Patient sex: F
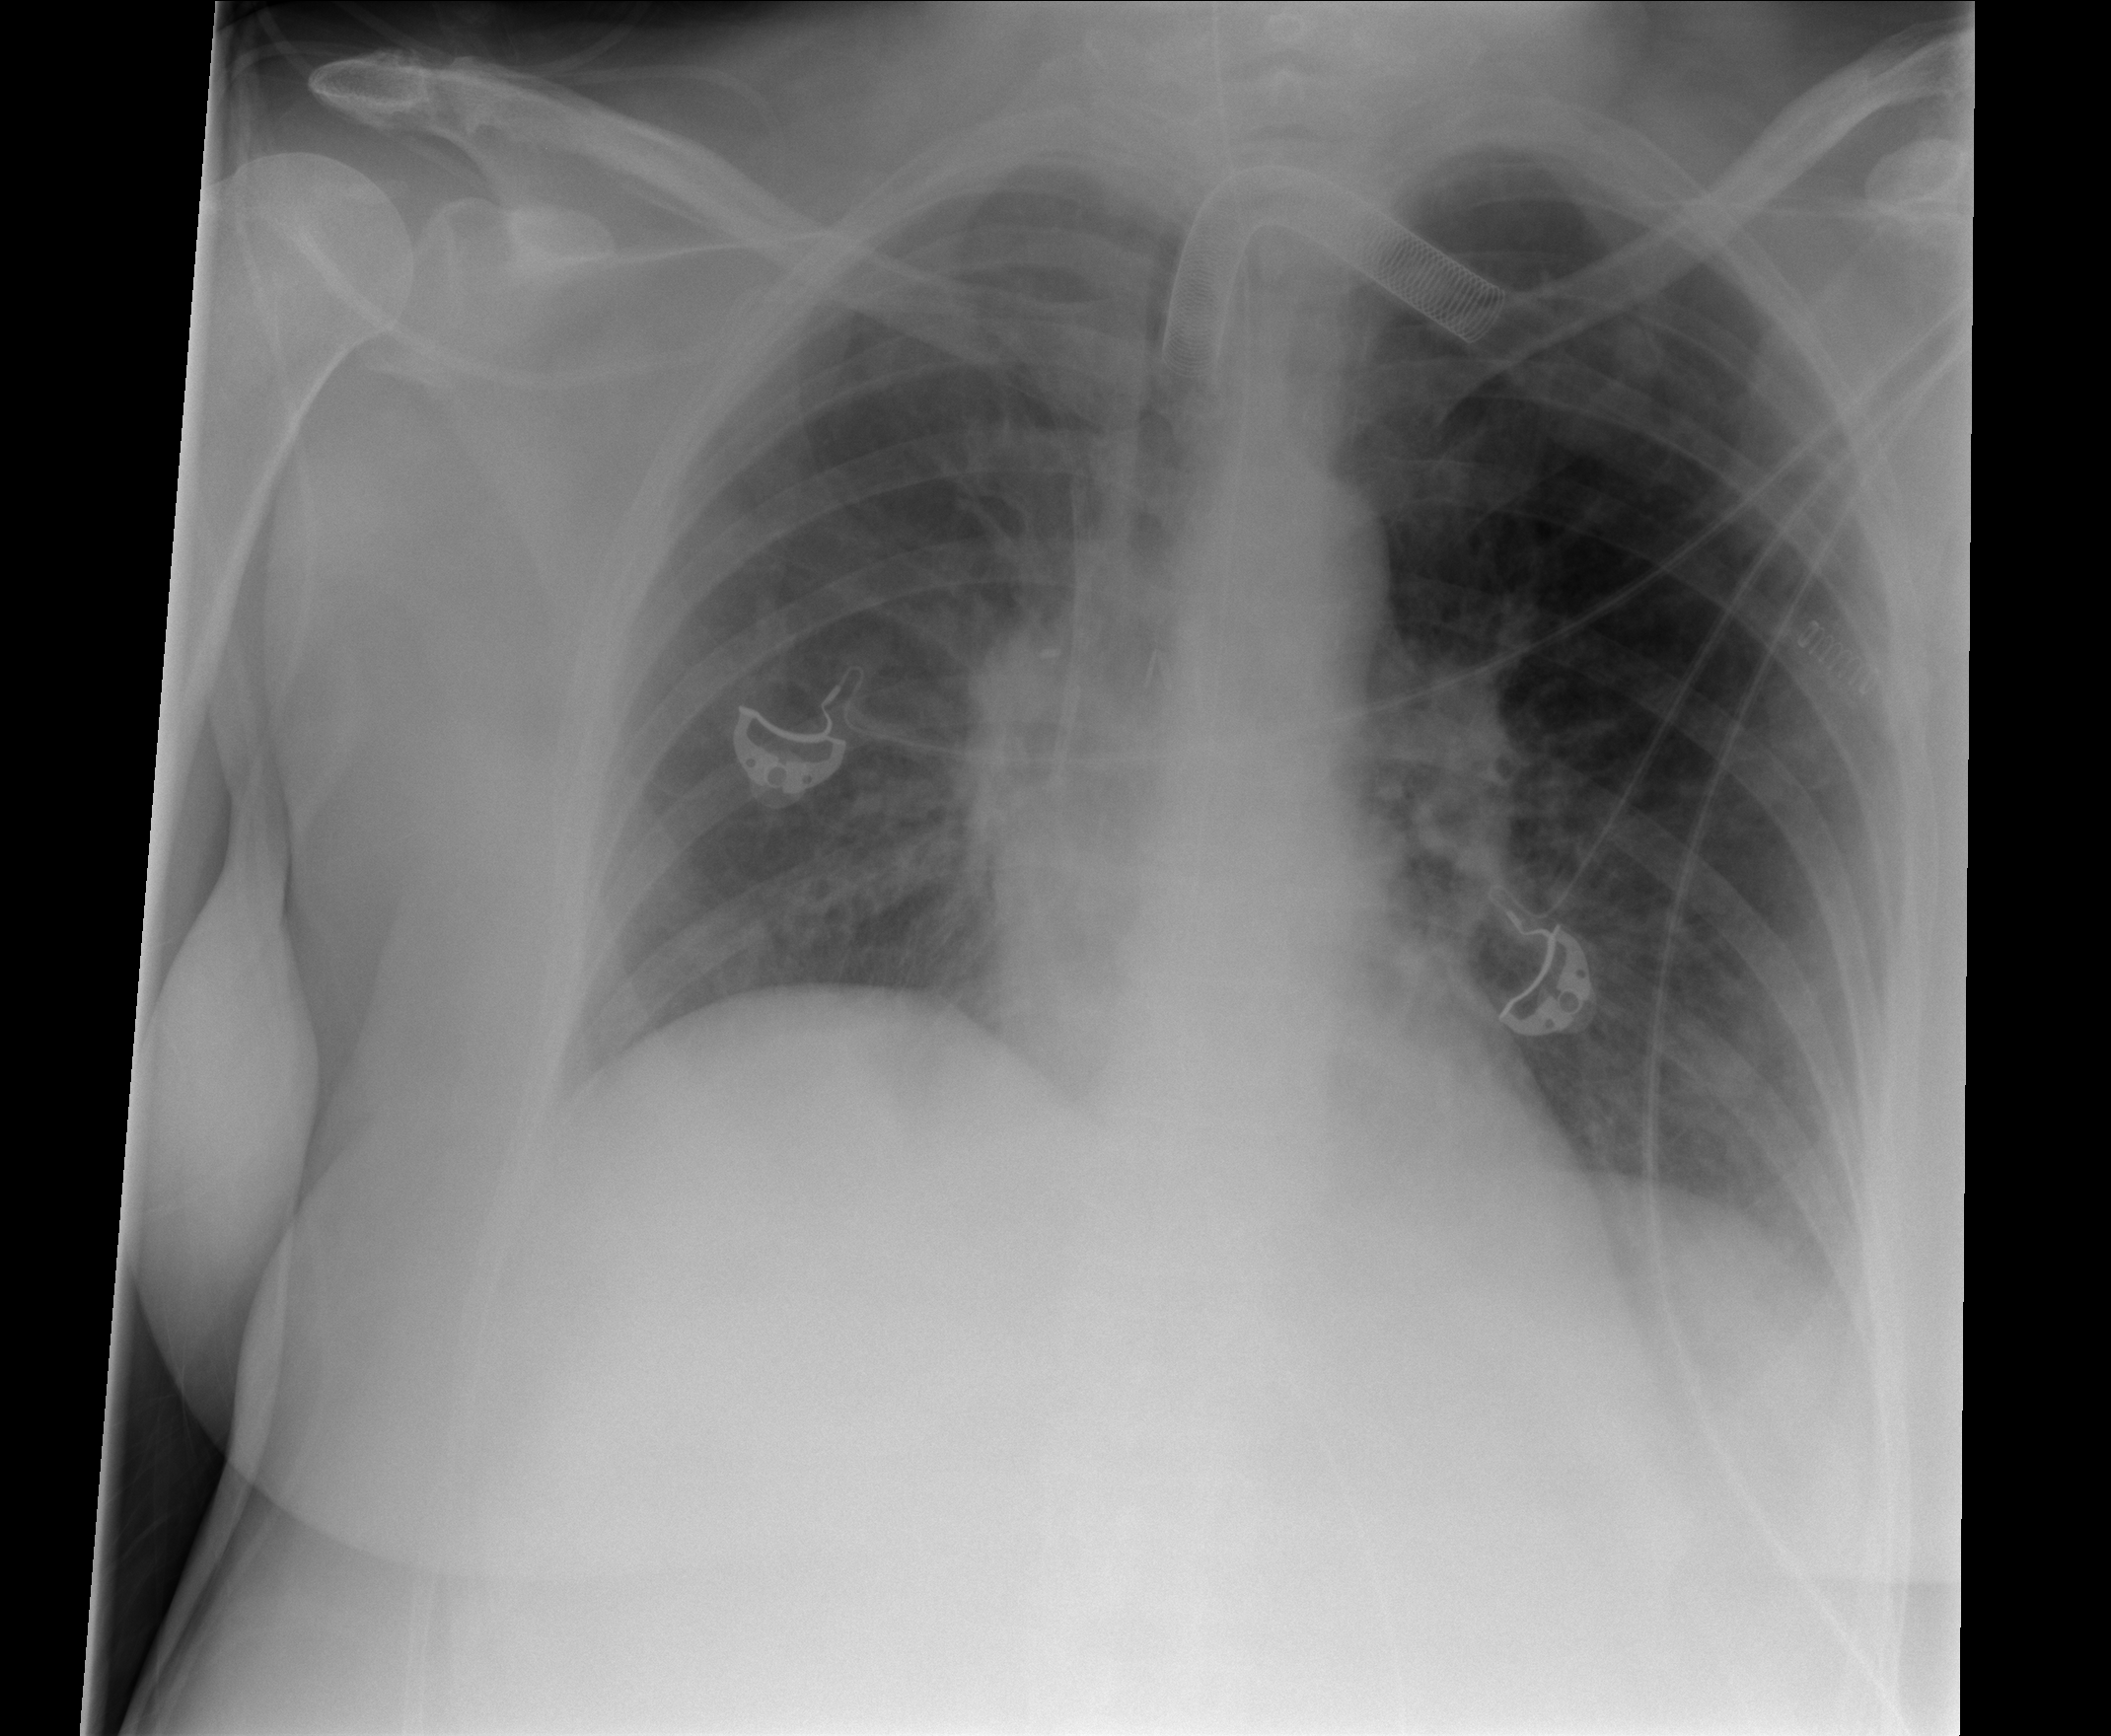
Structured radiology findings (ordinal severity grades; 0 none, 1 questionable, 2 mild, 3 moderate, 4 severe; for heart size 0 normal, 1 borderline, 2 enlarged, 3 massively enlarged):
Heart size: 0
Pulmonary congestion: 2
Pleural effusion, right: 0
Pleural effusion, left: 2
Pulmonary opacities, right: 1
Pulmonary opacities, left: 1
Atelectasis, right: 1
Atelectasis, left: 2